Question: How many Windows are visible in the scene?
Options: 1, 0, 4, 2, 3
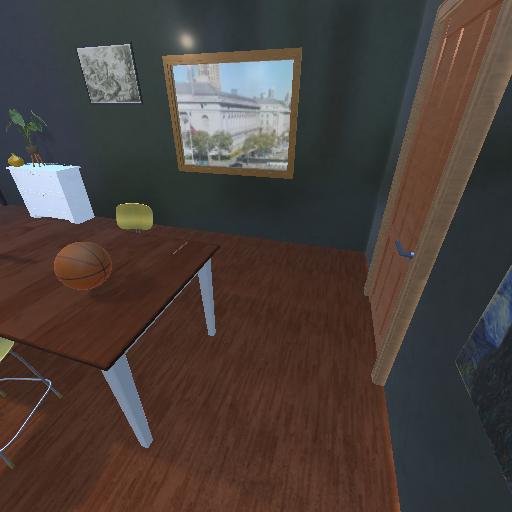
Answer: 1